Question: I have this layout:
'''
<FrameLayout xmlns:android="http://schemas.android.com/apk/res/android"
android:background="@android:color/black"
android:gravity="center_horizontal"
android:layout_width="fill_parent"
android:layout_height="fill_parent">
<com.digitaliridium.tides.NVLibrary.NVGlobeView
android:id="@+id/globeView"
android:src="@drawable/icon"
android:background="@color/nvglobebackground"
android:scaleType="matrix"
android:layout_width="match_parent"
android:layout_height="match_parent"/>
<LinearLayout
android:background="@color/paneltransparenciesbackground"
android:orientation="vertical"
android:layout_width="fill_parent"
android:layout_height="wrap_content">
<TextView
android:id="@+id/globeViewPortName"
android:textSize="22dp"
android:textStyle="bold"
android:background="@android:color/transparent"
android:layout_marginTop="5dp"
android:layout_marginLeft="5dp"
android:layout_width="fill_parent"
android:layout_height="26dp"/>
<TextView
android:id="@+id/globeViewLocation"
android:textSize="12dp"
android:layout_marginTop="3dp"
android:layout_marginLeft="5dp"
android:background="@android:color/transparent"
android:layout_width="fill_parent"
android:layout_height="18dp"/>
<TextView
android:id="@+id/globeViewPortType"
android:textSize="12dp"
android:background="@android:color/transparent"
android:layout_marginLeft="5dp"
android:layout_width="fill_parent"
android:layout_height="18dp"/>
</LinearLayout>
<LinearLayout
android:background="@color/paneltransparenciesbackground"
android:orientation="vertical"
android:layout_gravity="bottom"
android:layout_width="fill_parent"
android:layout_height="wrap_content">
<RelativeLayout
android:background="@color/paneltransparenciesbackground"
android:layout_width="fill_parent"
android:layout_height="wrap_content">
<ImageButton
android:id="@+id/indicatorMode"
android:src="@drawable/nv_selector"
android:background="@android:color/transparent"
android:layout_marginLeft="10dp"
android:layout_width="50dp"
android:layout_height="50dp"/>
<ImageButton
android:id="@+id/homePort"
android:src="@drawable/nv_home_port"
android:background="@android:color/transparent"
android:layout_toRightOf="@id/indicatorMode"
android:layout_marginLeft="20dp"
android:layout_width="50dp"
android:layout_height="50dp"/>
<ImageButton
android:id="@+id/gps"
android:src="@drawable/nv_gpsarrow_white"
android:background="@android:color/transparent"
android:layout_centerInParent="true"
android:layout_width="50dp"
android:layout_height="50dp"/>
</RelativeLayout>
<RelativeLayout
android:background="@color/paneltransparenciesbackground"
android:orientation="horizontal"
android:layout_width="fill_parent"
android:layout_height="wrap_content">
<TextView
android:id="@+id/viewPointLocation"
android:textSize="12dp"
android:background="@android:color/transparent"
android:gravity="center_vertical"
android:layout_marginLeft="5dp"
android:layout_width="wrap_content"
android:layout_height="30dp"/>
<TextView
android:id="@+id/scale"
android:textSize="12dp"
android:layout_marginLeft="20dp"
android:gravity="center_vertical"
android:layout_toRightOf="@id/viewPointLocation"
android:background="@android:color/transparent"
android:layout_width="wrap_content"
android:layout_height="30dp"/>
<TextView
android:id="@+id/distance"
android:textSize="12dp"
android:layout_marginRight="10dp"
android:layout_alignParentRight="true"
android:gravity="center_vertical"
android:background="@android:color/transparent"
android:layout_width="wrap_content"
android:layout_height="30dp"/>
</RelativeLayout>
</LinearLayout>
<ImageButton
android:id="@+id/flipView"
android:layout_marginTop="300dp"
android:layout_gravity="bottom"
android:layout_marginBottom="100dp"
android:layout_width="80dp"
android:layout_height="80dp"
android:scaleType="center"
android:src="@drawable/sc_flip"
/>
</FrameLayout>
'''
Here's a shot of the resulting screen

You can see that the semi-transparent panels (the LinearLayouts) appear to have different levels of opaqueness, even though they have the same background colour.
The difference is much more marked on the device screen than it is in the screen cap.
Can anyone spot why?
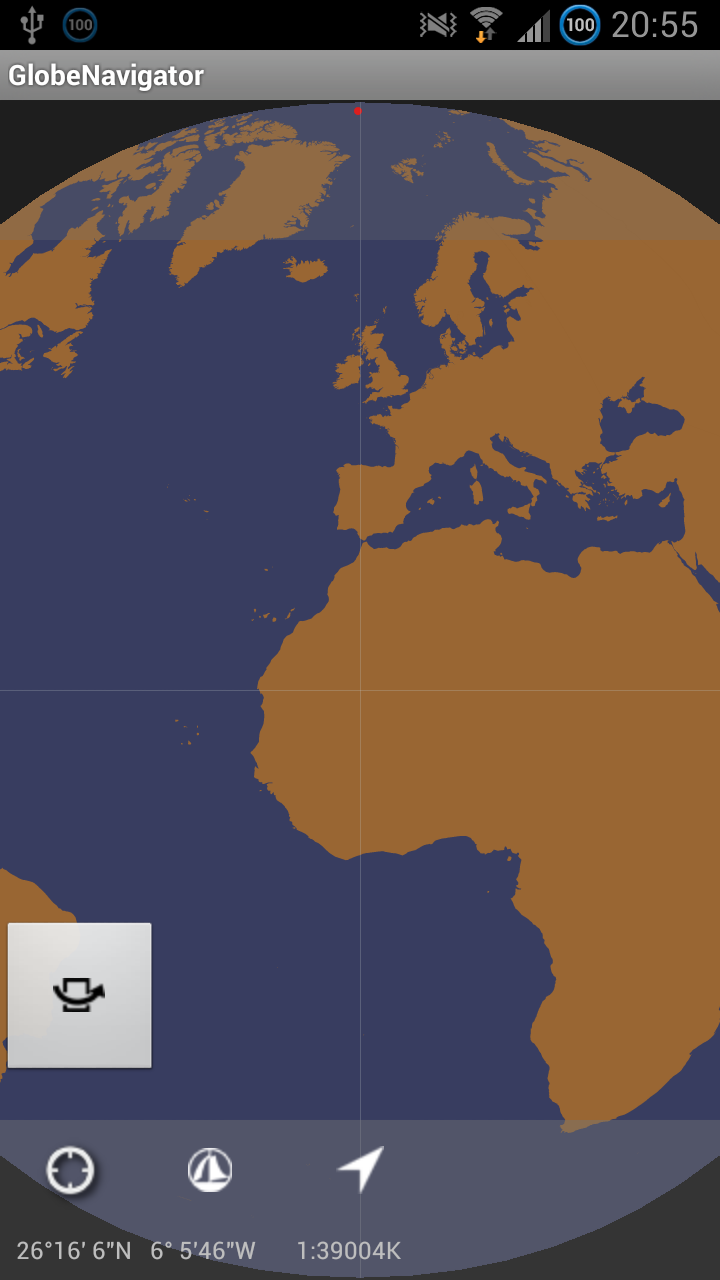
Answer: In the bottom LinearLayout it consists with the RelativeLayout's who also has the same background.
When you put two semi-transparent layers on top of each other they'll look less transparent (it's like they're covering each other)
Drop the background in the RelativeLayout's and they'll look the same.